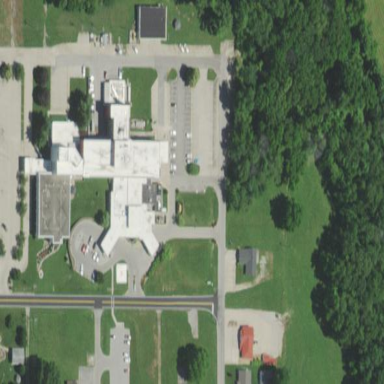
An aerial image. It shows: Healthcare facility identified as hospital.